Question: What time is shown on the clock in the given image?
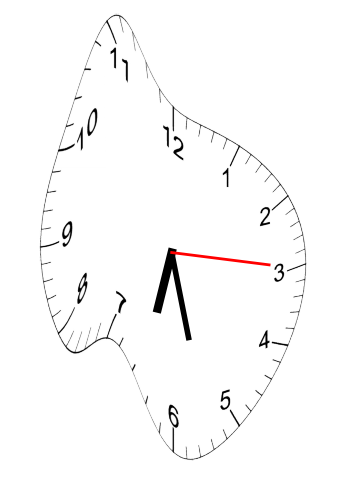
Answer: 06:27:15